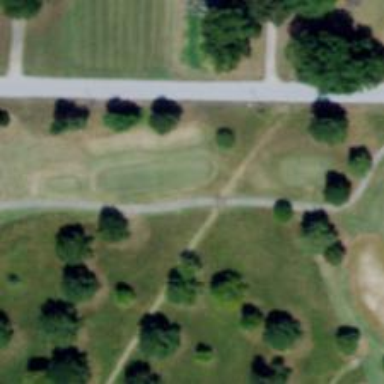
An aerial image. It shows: Path for both road and golf.